Field crop: tomato
Growth stage: 1
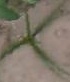
Species: cyperus